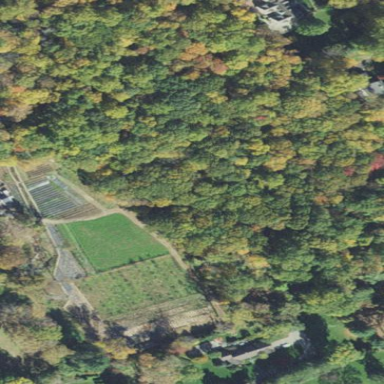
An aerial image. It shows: Existing Preserved Open Space in woodland area.